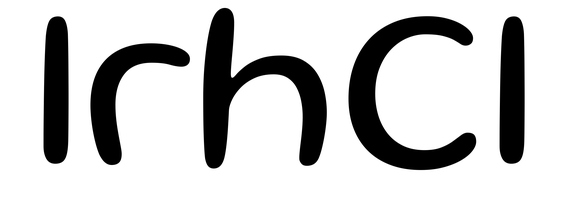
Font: Gluten_Light